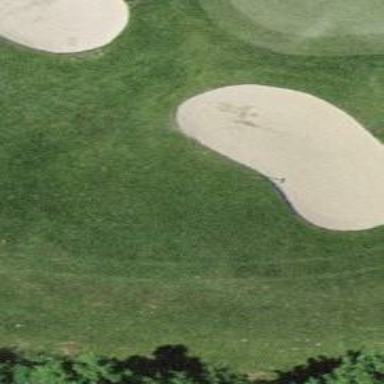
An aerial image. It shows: Golf bunker filled with sandy terrain.